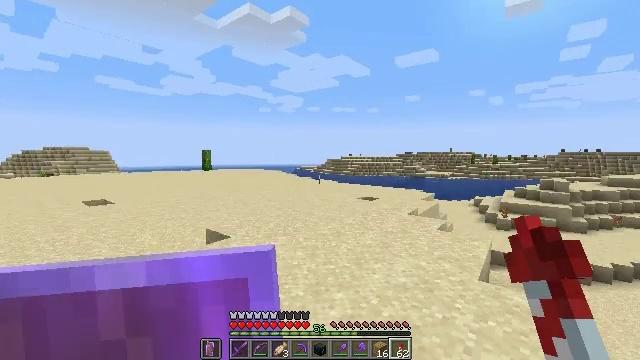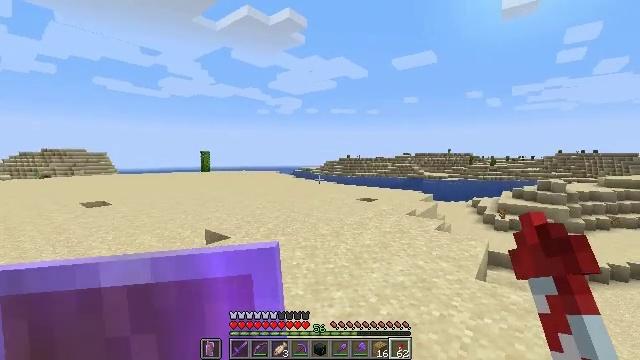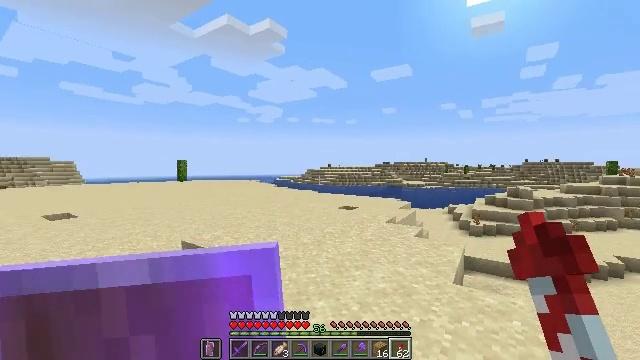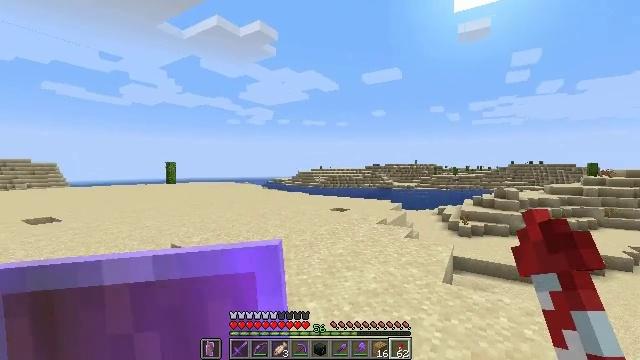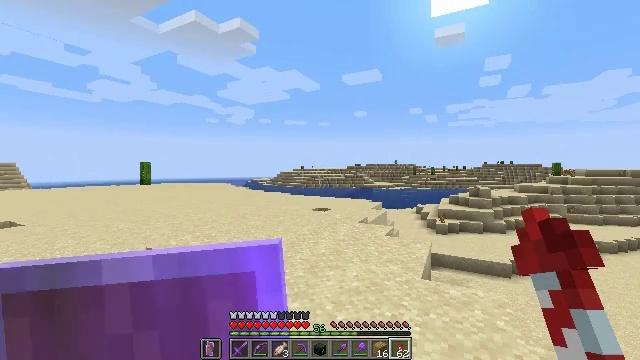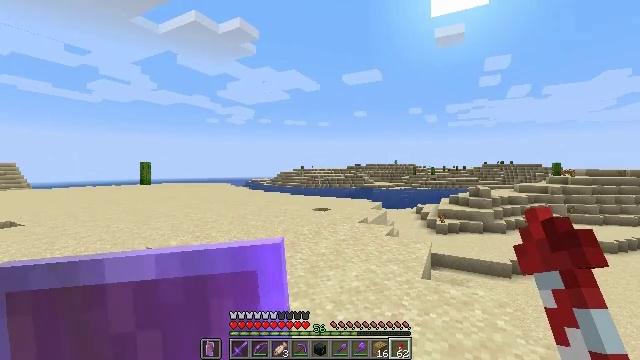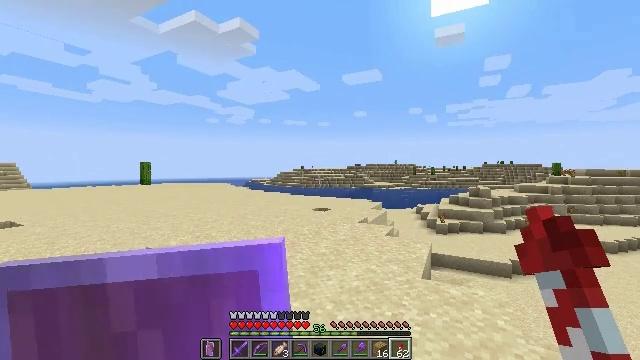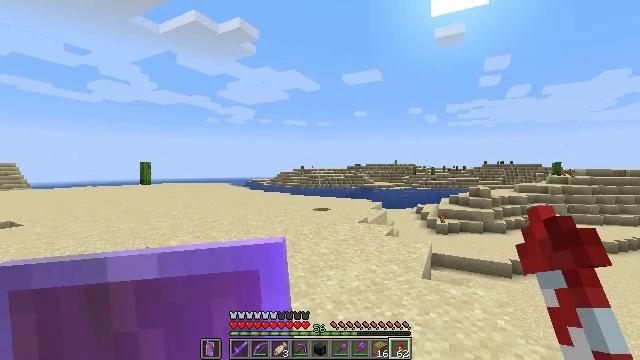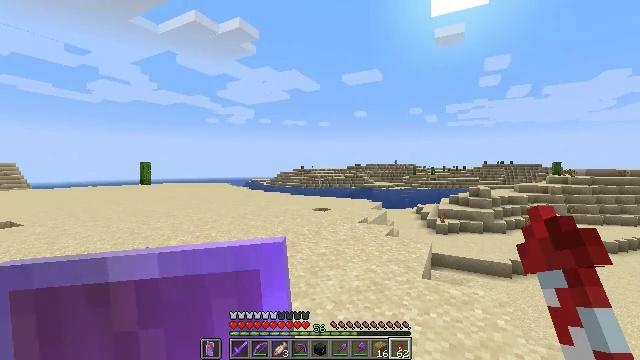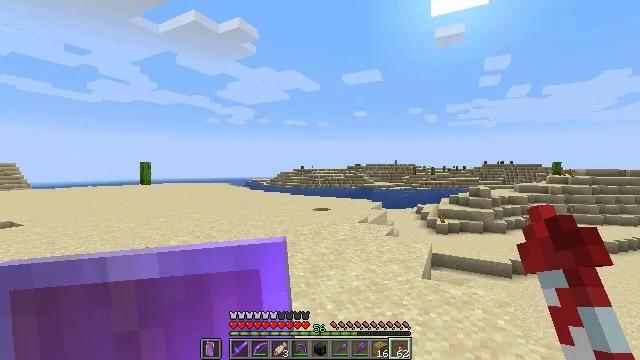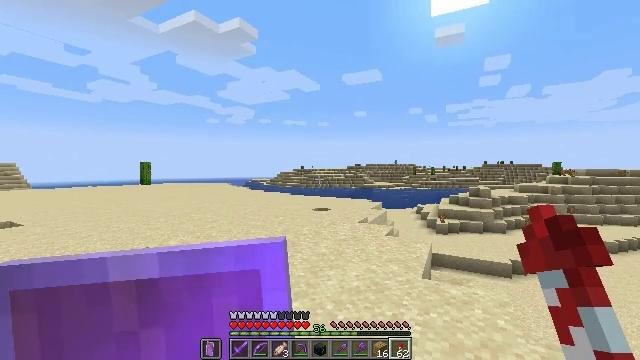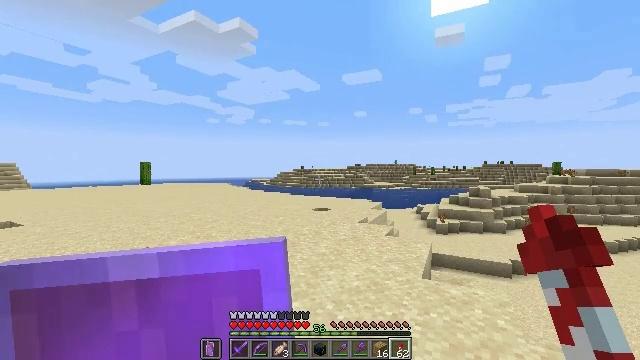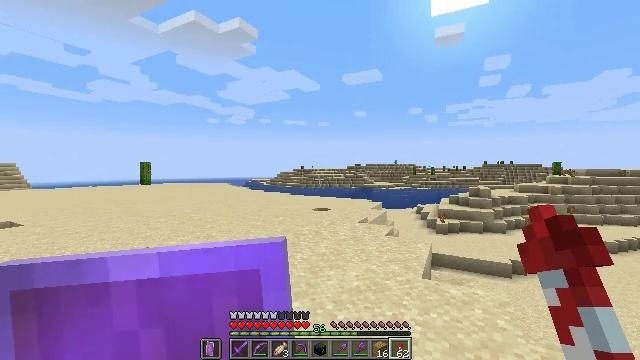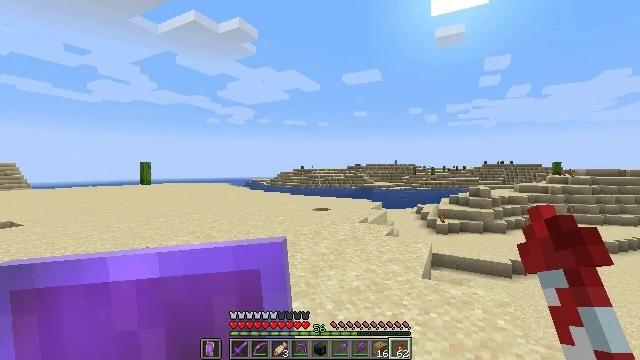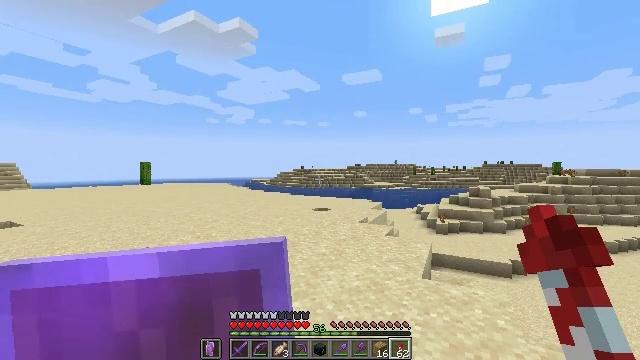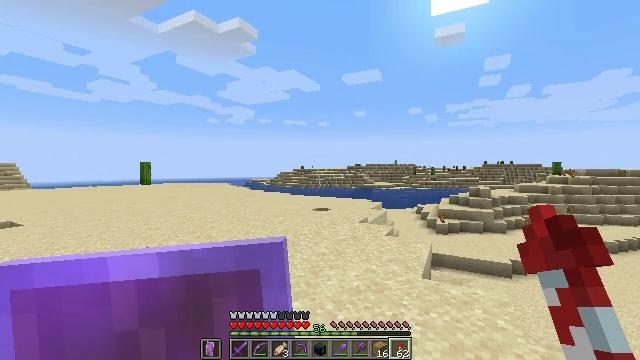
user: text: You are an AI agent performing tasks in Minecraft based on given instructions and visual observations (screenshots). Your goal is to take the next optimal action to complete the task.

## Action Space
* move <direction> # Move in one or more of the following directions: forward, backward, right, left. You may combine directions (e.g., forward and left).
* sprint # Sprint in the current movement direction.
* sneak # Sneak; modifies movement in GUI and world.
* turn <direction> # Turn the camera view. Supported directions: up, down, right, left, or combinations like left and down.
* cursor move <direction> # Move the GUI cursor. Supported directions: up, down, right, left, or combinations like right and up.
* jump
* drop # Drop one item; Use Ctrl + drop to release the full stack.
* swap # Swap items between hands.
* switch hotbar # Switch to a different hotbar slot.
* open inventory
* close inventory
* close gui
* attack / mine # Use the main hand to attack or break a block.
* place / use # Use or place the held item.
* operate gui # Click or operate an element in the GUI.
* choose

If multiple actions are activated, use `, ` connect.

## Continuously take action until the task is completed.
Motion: motion action
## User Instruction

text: Collect gravel for your inventory.
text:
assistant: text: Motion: no_op
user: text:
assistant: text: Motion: turn right and up
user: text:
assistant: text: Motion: turn right
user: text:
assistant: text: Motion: turn right
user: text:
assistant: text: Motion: no_op
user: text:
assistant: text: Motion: no_op
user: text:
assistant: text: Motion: no_op
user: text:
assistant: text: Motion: no_op
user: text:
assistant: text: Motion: no_op
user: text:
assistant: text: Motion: no_op
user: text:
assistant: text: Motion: no_op
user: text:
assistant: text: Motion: no_op
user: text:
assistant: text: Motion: no_op
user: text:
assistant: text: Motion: no_op
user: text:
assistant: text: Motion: no_op
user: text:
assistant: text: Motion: no_op
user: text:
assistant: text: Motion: no_op
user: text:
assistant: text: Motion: no_op
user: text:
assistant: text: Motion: no_op
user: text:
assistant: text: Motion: no_op
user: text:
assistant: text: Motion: no_op
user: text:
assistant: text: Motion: turn right and up
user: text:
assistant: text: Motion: turn right and up
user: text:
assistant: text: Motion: no_op
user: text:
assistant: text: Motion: no_op
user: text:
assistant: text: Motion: no_op
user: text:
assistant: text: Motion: no_op
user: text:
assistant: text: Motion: no_op
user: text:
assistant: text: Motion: no_op
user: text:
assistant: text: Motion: no_op